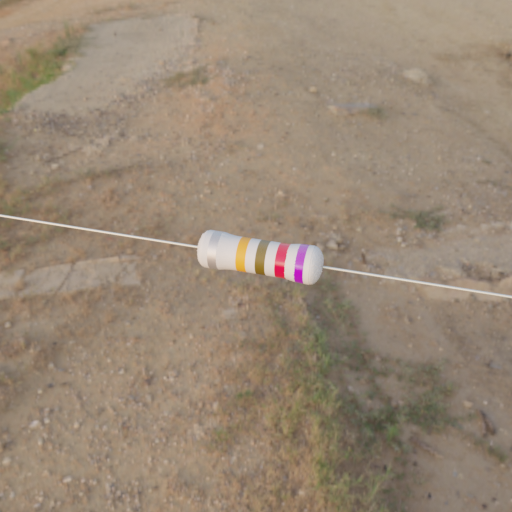
Resistor colour bands (in order): silver, orange, brown, red, violet